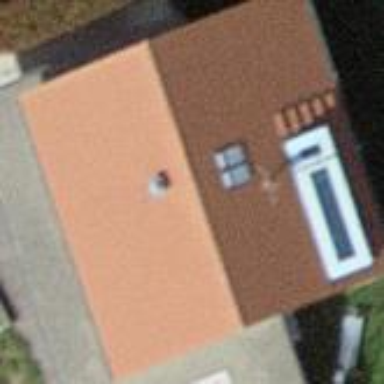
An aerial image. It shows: Detached building.